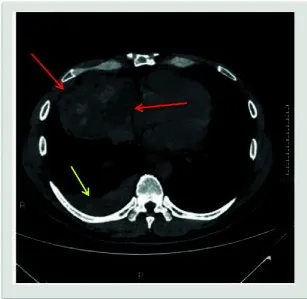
Post treatment. Showed a decrease of the mediastinum mass with intralesional hypondensity (red arrows) and pleural nodules (yellow arrows), defined as partial response according to iRECIST criteria.
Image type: radiology (ct)